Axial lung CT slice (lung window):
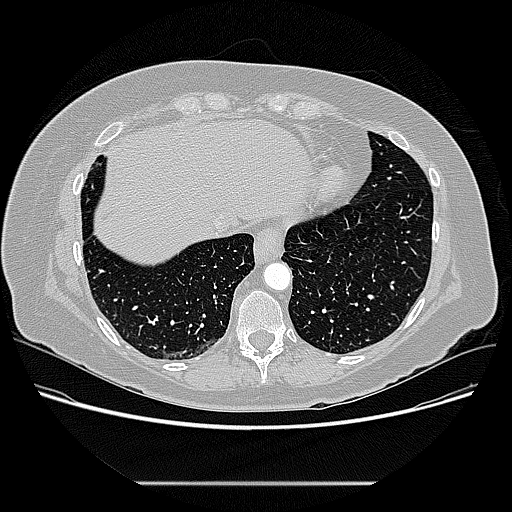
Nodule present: no